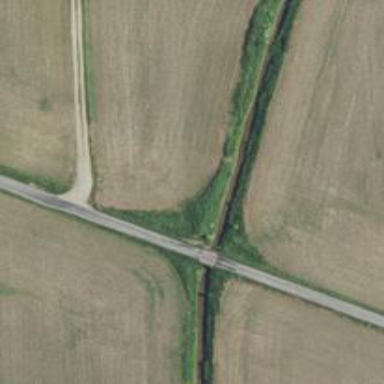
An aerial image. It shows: Unclassified road with bridge.